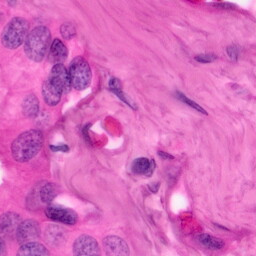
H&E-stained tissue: Pancreatic